Question: I'm redirecting all docker logs to google stackdriver, but when I redirect something to /dev/null I spect to not see it in the stackdriver.
This is my current '/etc/docker/daemon.json' content:
'''
{"live-restore": true,"storage-driver": "overlay2","log-driver":"gcplogs"}
'''
This is my supervisor program to start horizon:
'''
[program:horizon]
command = php /var/www/artisan horizon
stdout_logfile = /dev/null
stdout_logfile_maxbytes = 0
stderr_logfile = /dev/stderr
stderr_logfile_maxbytes = 0
user = root
autostart = true
autorestart = true
priority = 3000
'''
And this is how I call the scheduler:
'''
* * * * * cd /path-to-your-project && php artisan schedule:run >> /dev/null 2>&1
'''
But they still sended to stackdriver

How to disable this schedulers logs? (only them, not the rest of usefull logs)
The log level will not change the output of the jobs being processed. There is an request asking for that <URL>
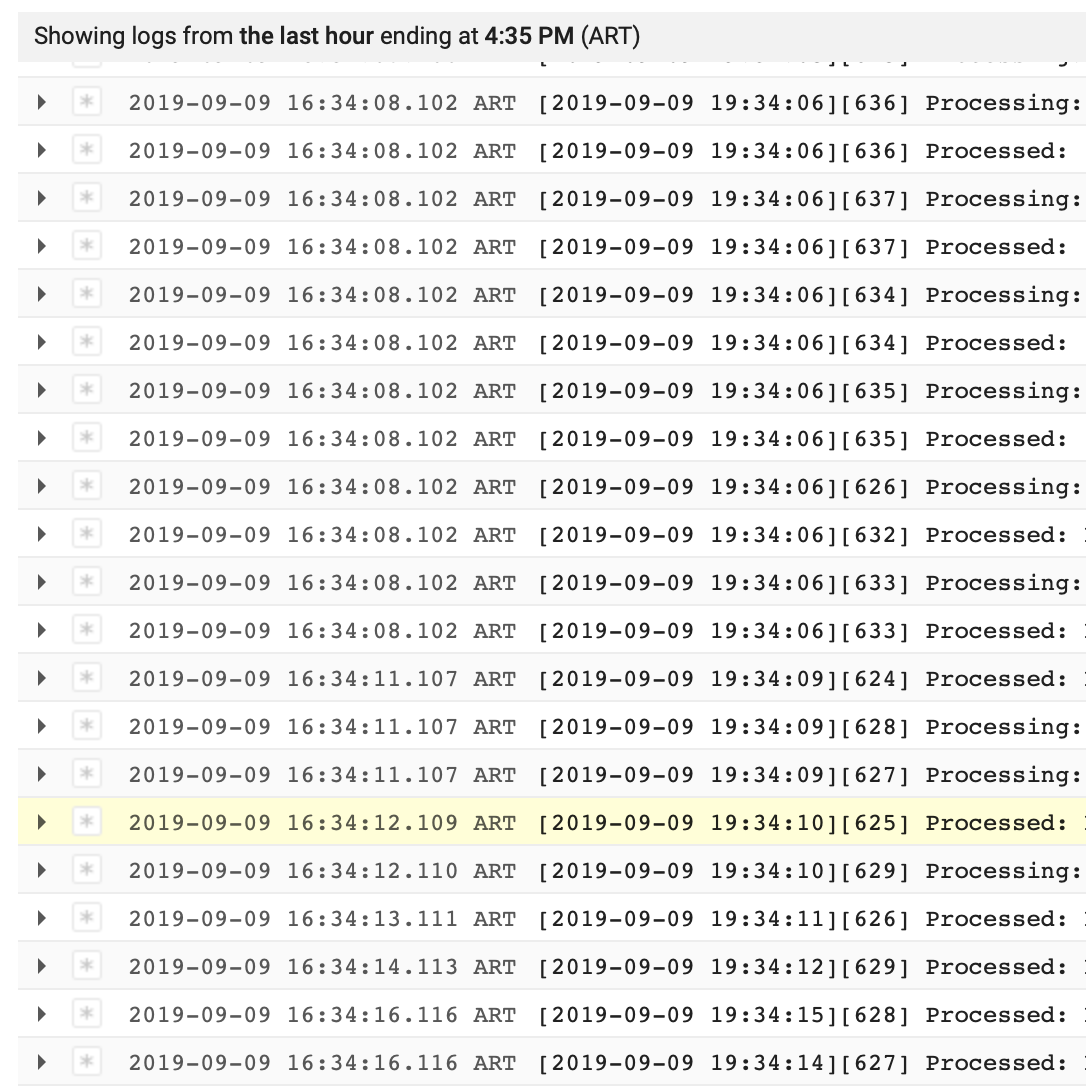
Answer: The logs of the provided print screen are made by the Laravel horizon and not by the scheduler and supervisor as I was thinking. To suppress the horizon logs it need to be started with '--quiet' flag.